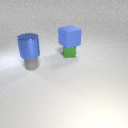
large blue metal cylinder to the left of large blue rubber cube